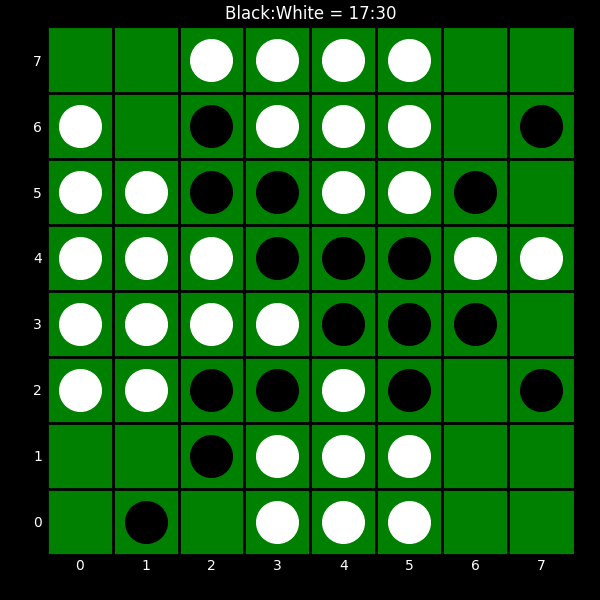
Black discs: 17
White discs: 30